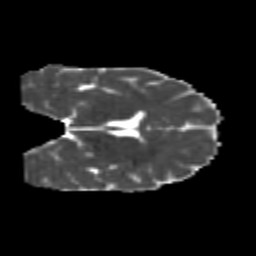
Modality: MD
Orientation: coronal
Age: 24
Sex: male
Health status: healthy
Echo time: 0.074 s